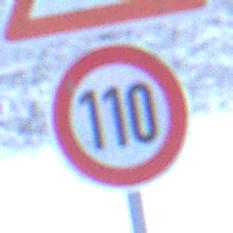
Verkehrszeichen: Geschwindigkeit110
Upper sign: SchneeOderEisglaette
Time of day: Midday
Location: Outdoor (Nature)
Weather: Overcast
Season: Winter
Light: Natural